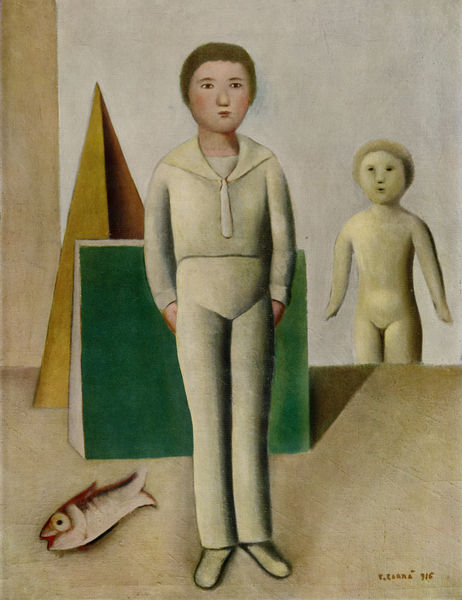
Titel: Mio figlio
Künstler: Carlo Carrà
Standort: Milano
Institution: Collezione E. Cefis
Schlagwörter: blau, kopf, körper, mann, nackt, schatten, weiß, dreieck, gelb, grün, mädchen, ocker, braun, frisur, grau, raum, rot, beige, malerei, anzug, hemd, hose, wand, arme, augen, gesicht, kragen, tot, hände, signatur, boden, figur, kind, kinder, beine, gewicht, formen, sigantur, füsse, tafel, krawatte, junge, surrealismus, abstrahiert, knabe, rechteck, hinten, form, puppe, matrosenanzug, würfel, fisch, quader, zahl, krage, pyramide, geometrie, quadrat, sohn, nummer, symbole, flossen, flosse, surrealistisch, fischauge, zwilling, internat, danke, fischmaul, fornem, geometrische fornem, pittura metaphisica, pitura metaphisica, toter fisch